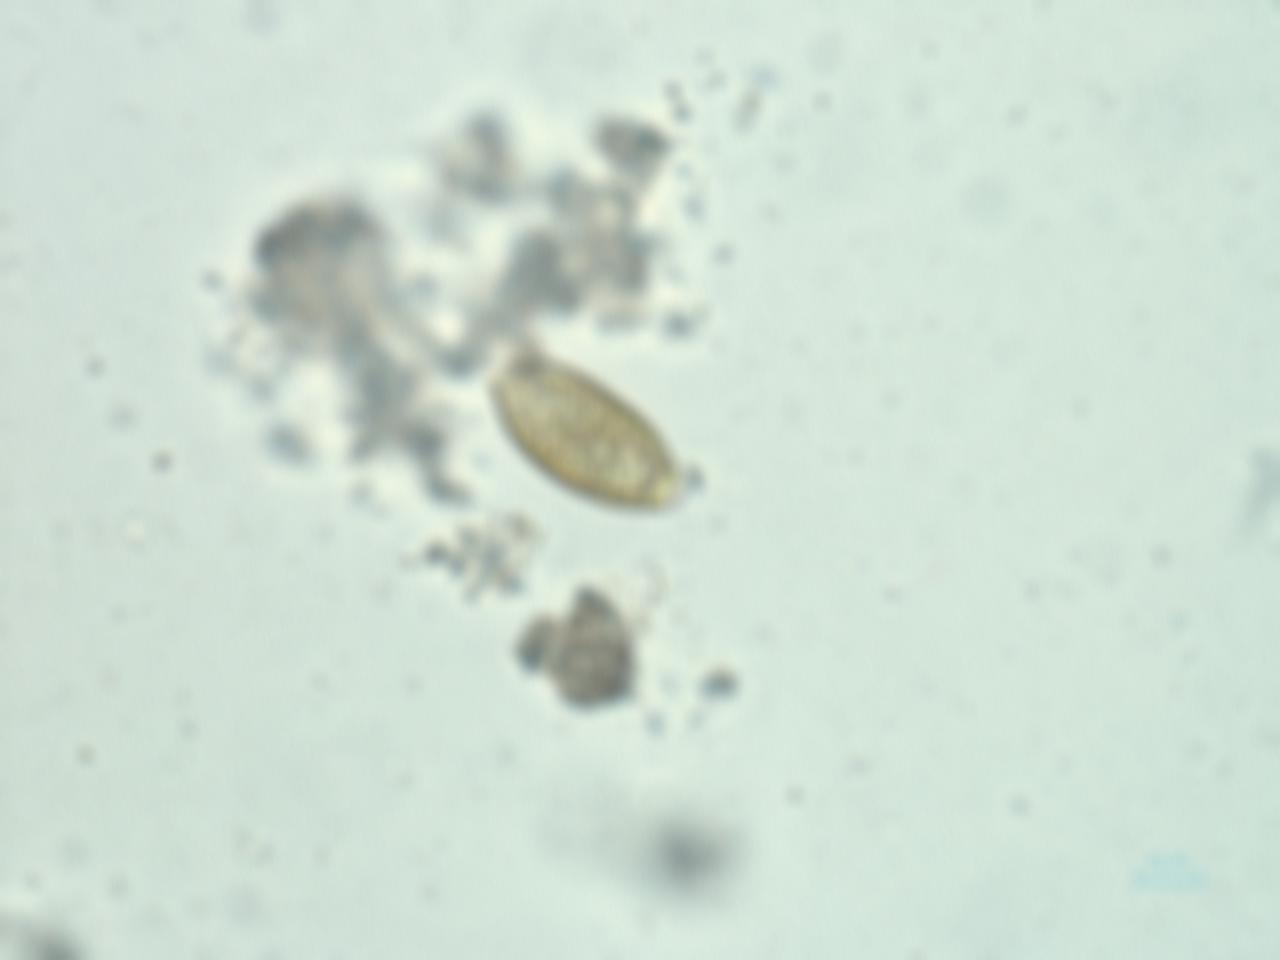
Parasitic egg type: Trichuris trichiura